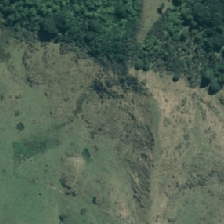
Land cover: broadleaved_indigenous_hardwood